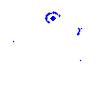
Particle: pion